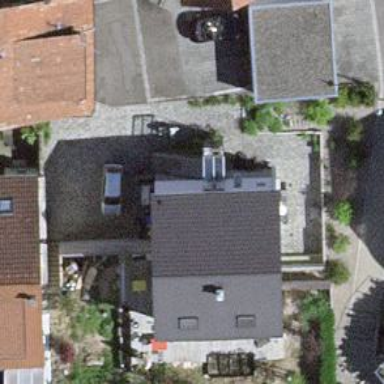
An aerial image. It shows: Residential building.